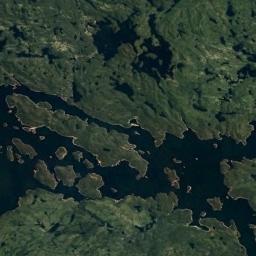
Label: wetland